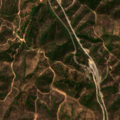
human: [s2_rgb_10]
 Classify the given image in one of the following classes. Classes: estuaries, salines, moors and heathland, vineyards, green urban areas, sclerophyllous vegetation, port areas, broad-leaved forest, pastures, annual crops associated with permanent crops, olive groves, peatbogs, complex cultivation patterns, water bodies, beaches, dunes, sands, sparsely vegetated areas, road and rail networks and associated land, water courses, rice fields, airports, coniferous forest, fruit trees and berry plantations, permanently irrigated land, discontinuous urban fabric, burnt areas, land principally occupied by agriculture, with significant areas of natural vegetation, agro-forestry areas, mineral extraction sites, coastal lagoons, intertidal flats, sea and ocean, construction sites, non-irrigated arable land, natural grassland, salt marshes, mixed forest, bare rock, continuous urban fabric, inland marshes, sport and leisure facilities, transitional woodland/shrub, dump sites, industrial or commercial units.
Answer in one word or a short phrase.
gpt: broad-leaved forest, transitional woodland/shrub